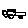
Label: car